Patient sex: M
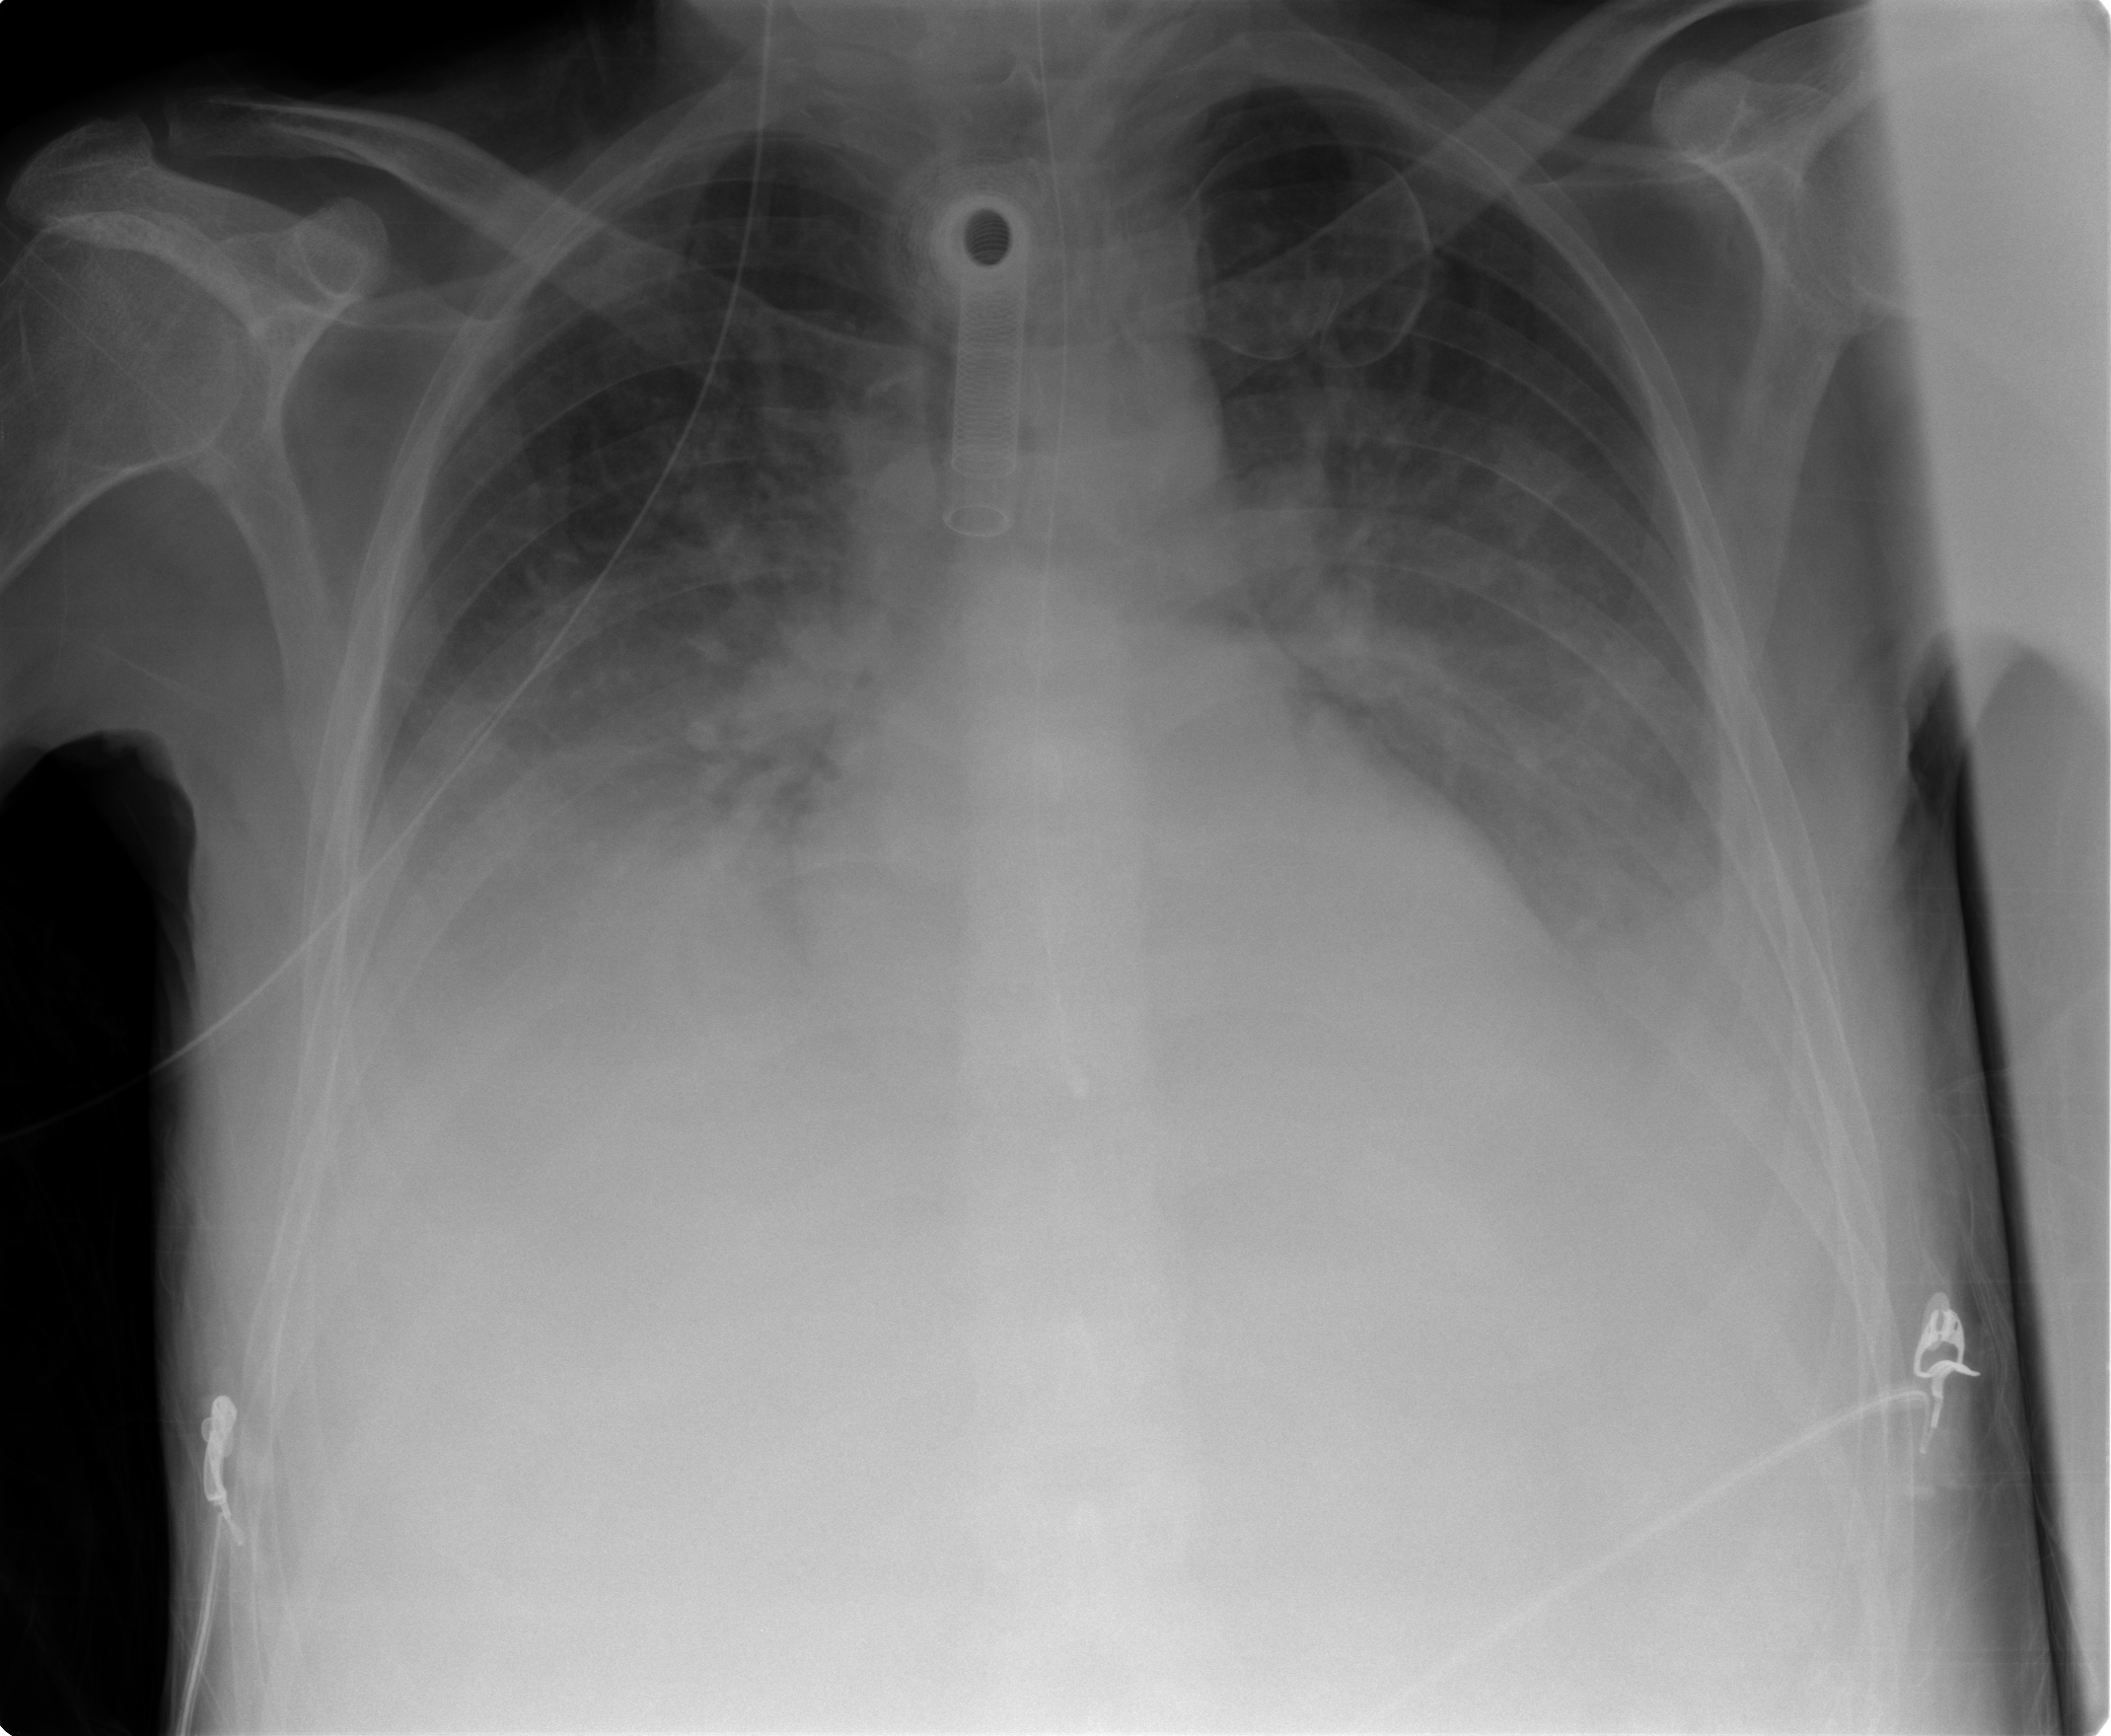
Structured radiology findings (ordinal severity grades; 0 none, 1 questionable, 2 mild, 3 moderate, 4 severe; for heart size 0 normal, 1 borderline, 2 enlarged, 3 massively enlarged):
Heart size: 0
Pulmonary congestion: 2
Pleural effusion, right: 3
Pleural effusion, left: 3
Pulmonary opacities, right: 2
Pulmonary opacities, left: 2
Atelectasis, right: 2
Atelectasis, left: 2